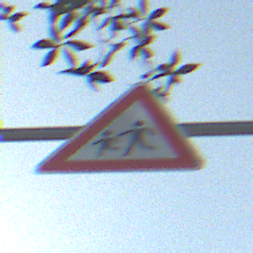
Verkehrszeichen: KinderRechts
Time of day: MorningAfternoon
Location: Outdoor (Suburban)
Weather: PartlyCloudy
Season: NotSpecified
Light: Natural